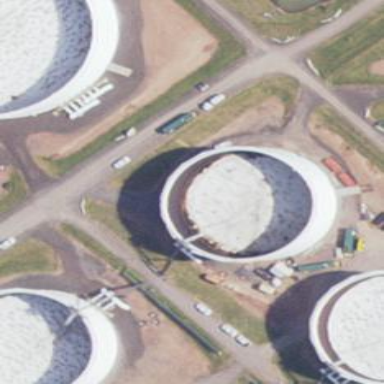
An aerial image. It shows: Storage tank building.